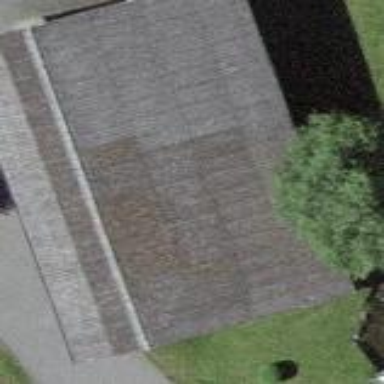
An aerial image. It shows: Rural barn.